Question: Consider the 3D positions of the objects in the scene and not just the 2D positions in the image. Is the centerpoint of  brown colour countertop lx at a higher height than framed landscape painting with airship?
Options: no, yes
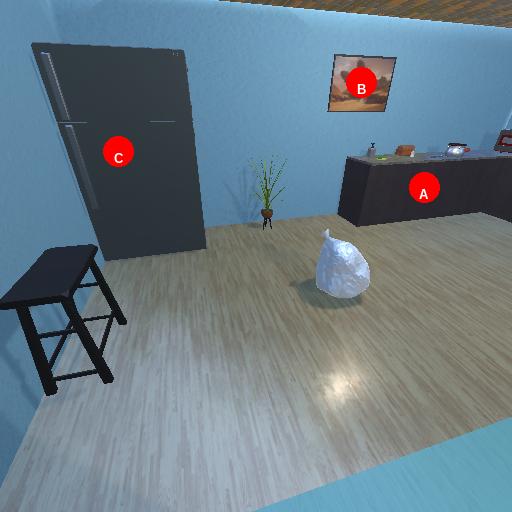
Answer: no